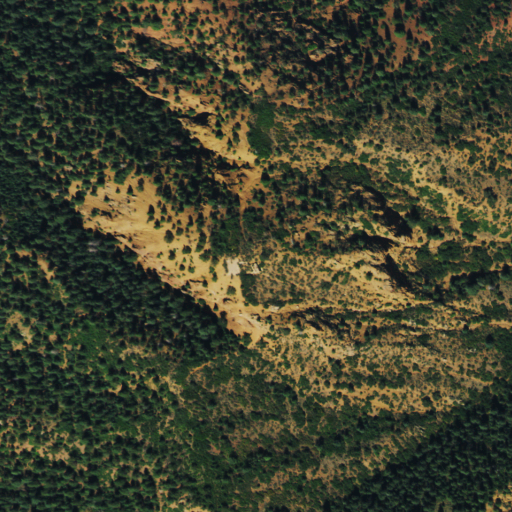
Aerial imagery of mountain in Colorado named Red Mountain containing evergreen forest, shrub, and deciduous forest